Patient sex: F
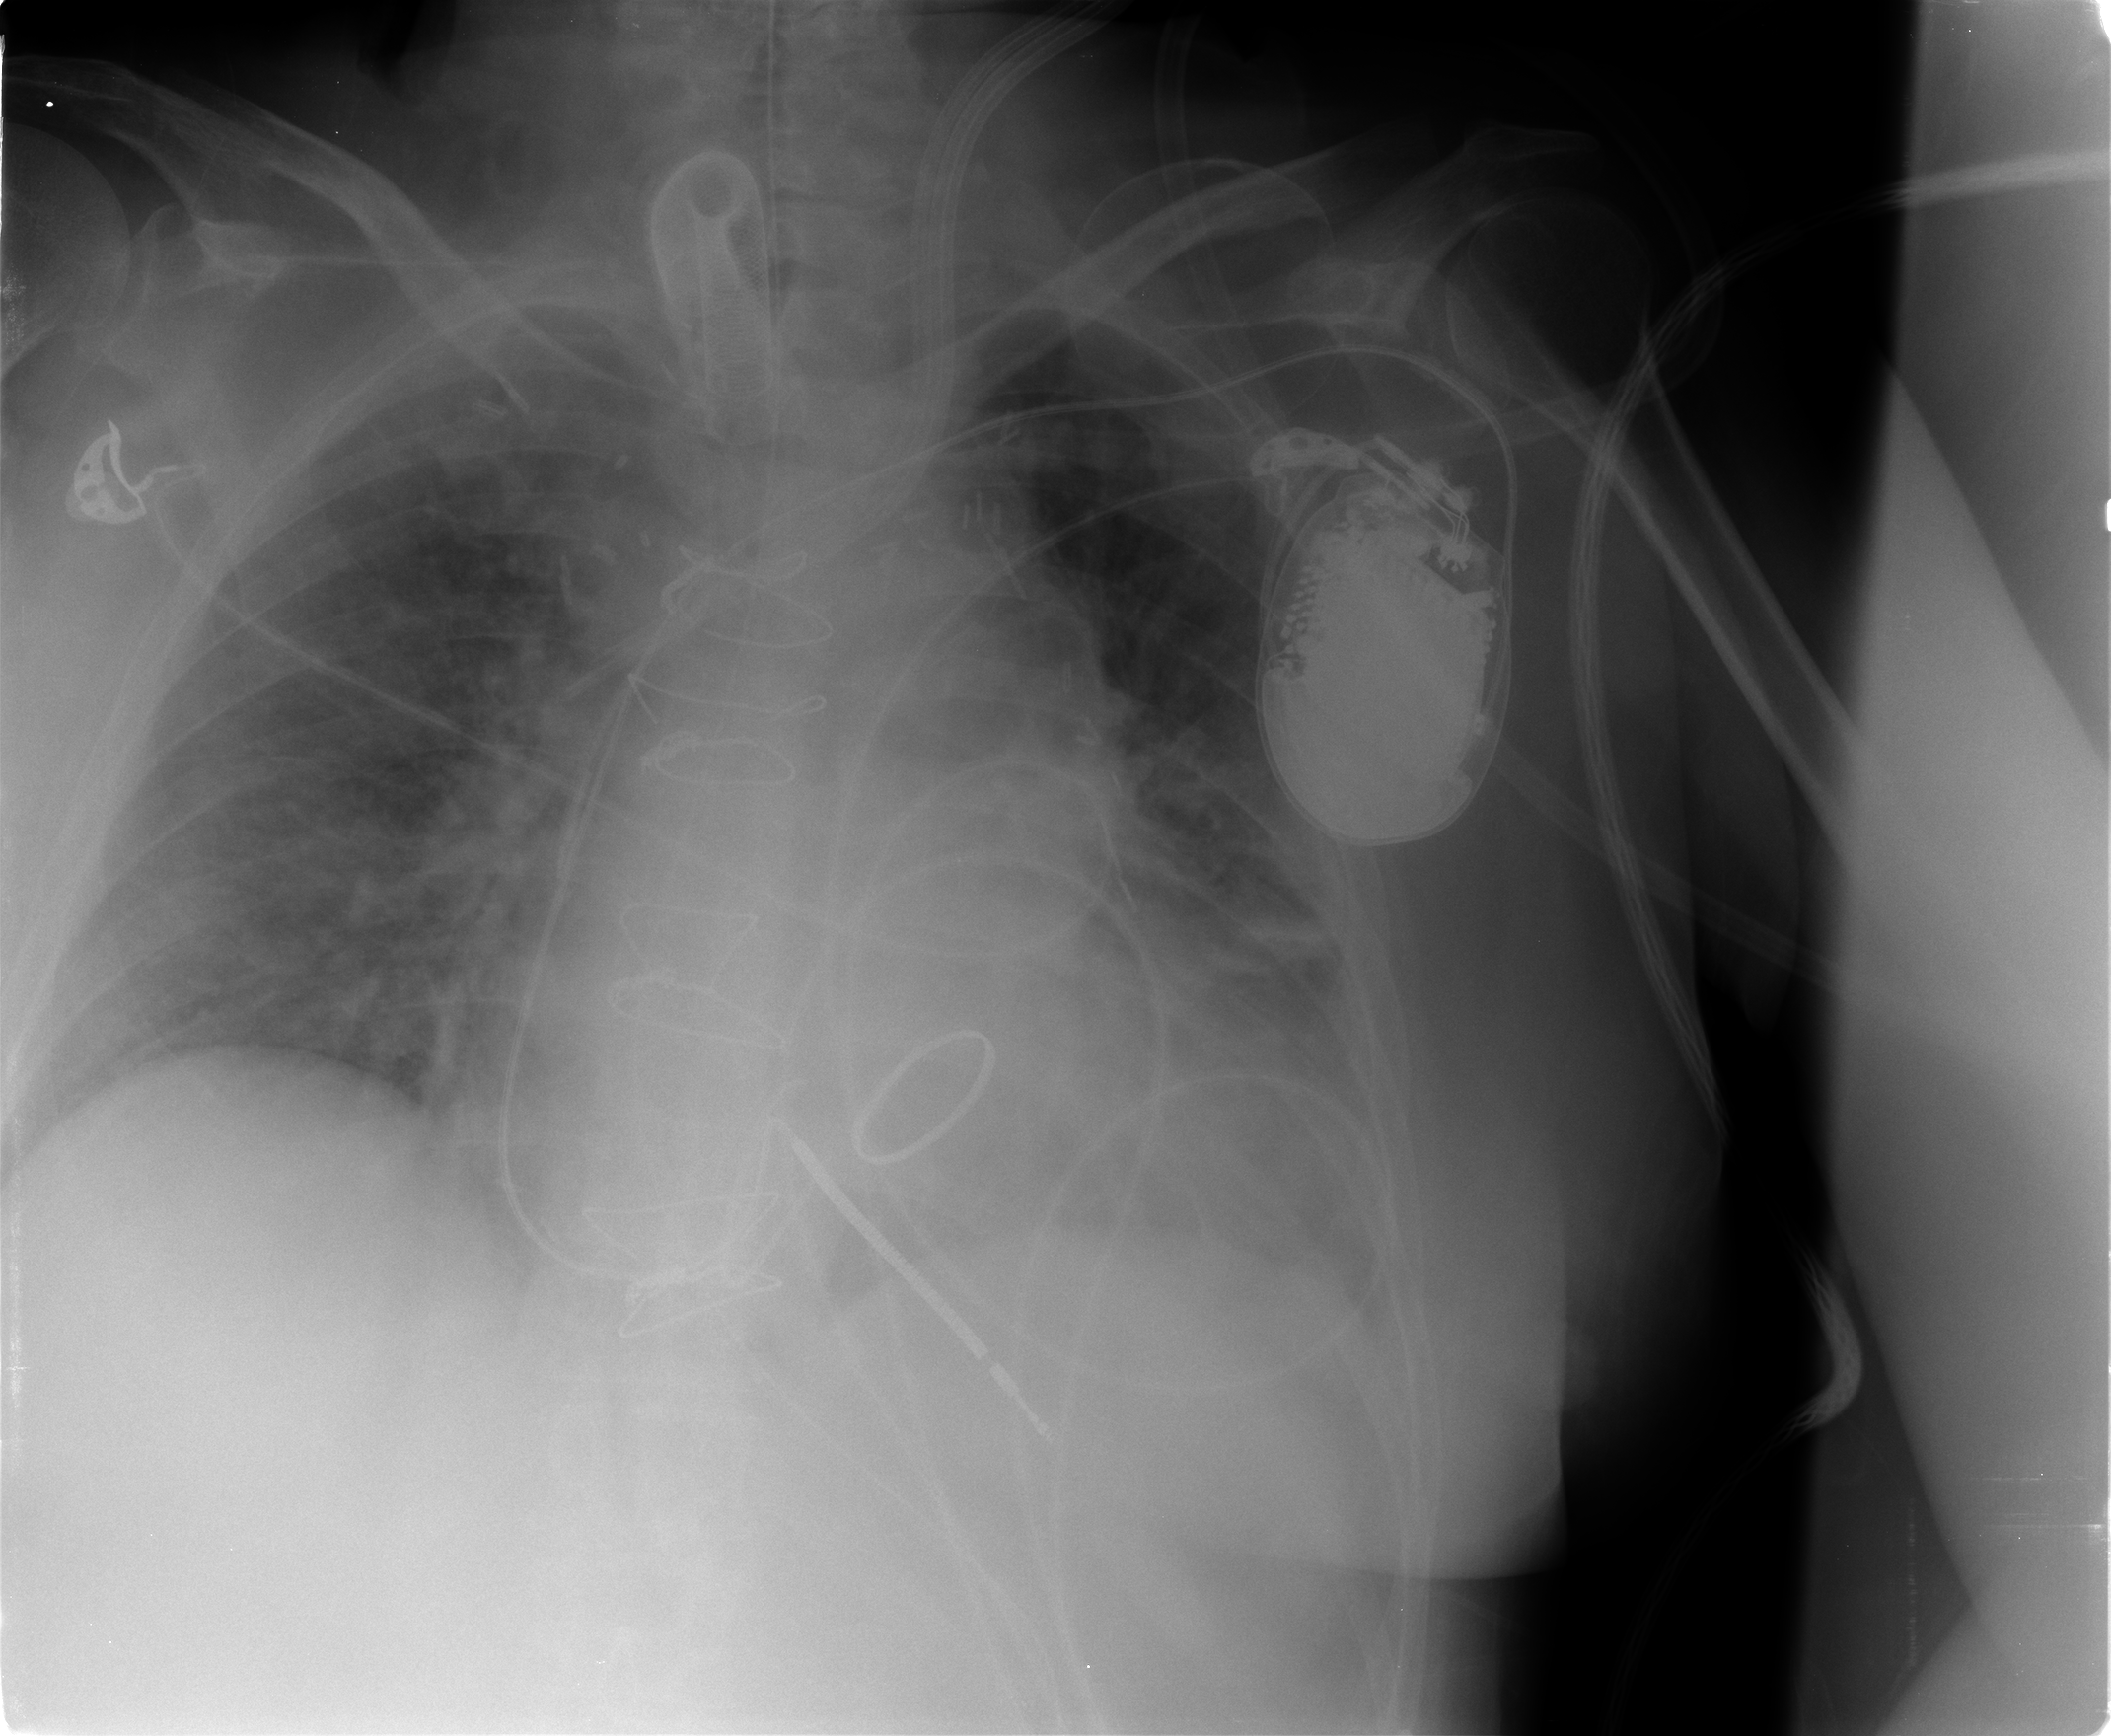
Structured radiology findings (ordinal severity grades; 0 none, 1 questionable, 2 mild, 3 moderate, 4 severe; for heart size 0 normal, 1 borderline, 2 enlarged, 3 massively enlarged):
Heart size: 2
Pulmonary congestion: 2
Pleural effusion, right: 0
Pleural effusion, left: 2
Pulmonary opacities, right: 2
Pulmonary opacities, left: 2
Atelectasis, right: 2
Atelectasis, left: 2